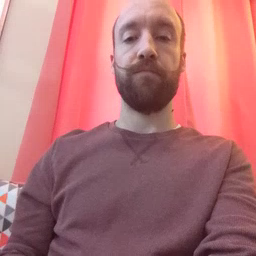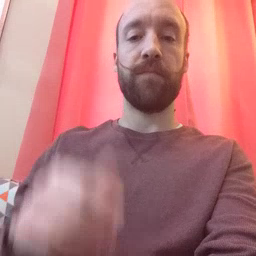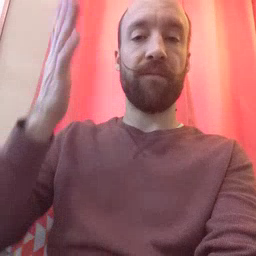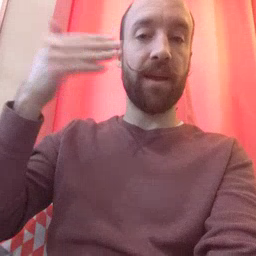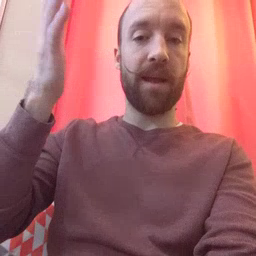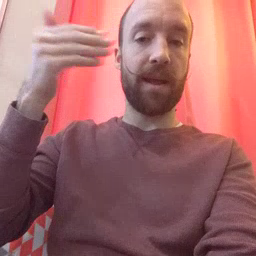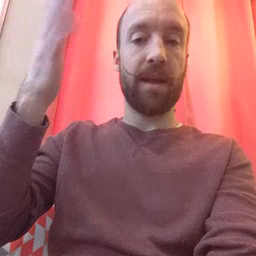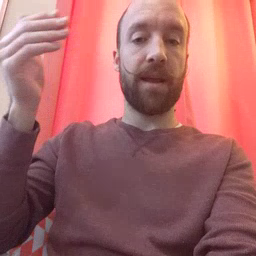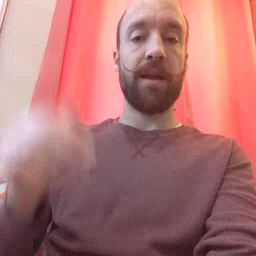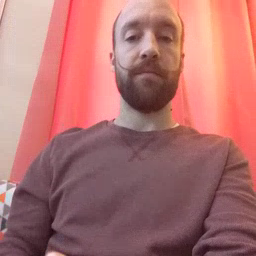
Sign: flag